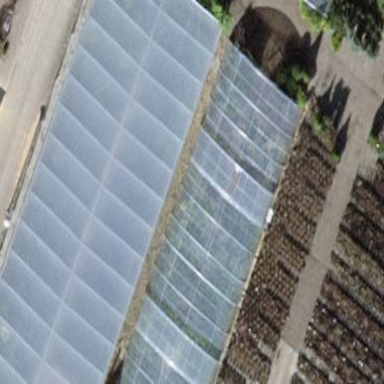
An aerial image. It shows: Greenhouse.